Question: I have put some buttons on the bottom of 'backgroundview' of a 'UITableView', and set a transparent 'tableFooterView' with a height to show the buttons when scroll table to the bottom. The effect is something showing below.

But the buttons are unable to click. I've tried overiding
'''
-(void)touchesBegan:(NSSet *)touches withEvent:(UIEvent *)event
{
[self.backgroundview touchesBegan:touches withEvent:event];
[super touchesBegan:touches withEvent:event];
}
'''
of the tableView class, when click the buttons, error raise.
Google says the touch event handling of tableview is very complex TvT.
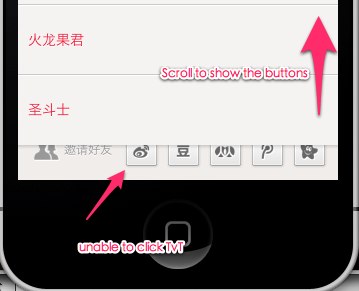
Answer: This is a bad design concept.
a) entire UITableView reacts to touches. Making partial areas pass touches to the subview is prone to errors.
b) what will happen if your table only have few cells?
The better approach:
Make the last cell in the table to be your bottom menu. Or the footer view to be the menu.
It will always show up as the last element and it will always react to the touches.